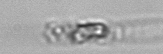
Label: Dactyliosolen_blavyanus